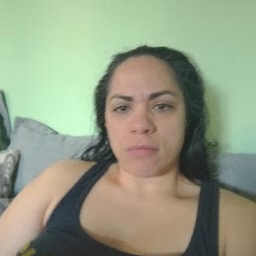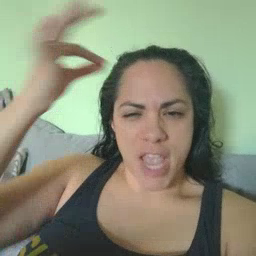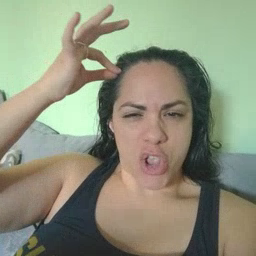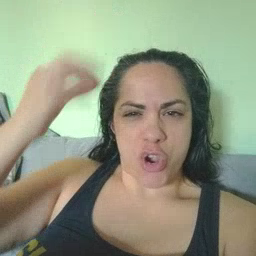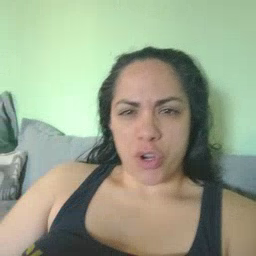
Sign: hair